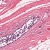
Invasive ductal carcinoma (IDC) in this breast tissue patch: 0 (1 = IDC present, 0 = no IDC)